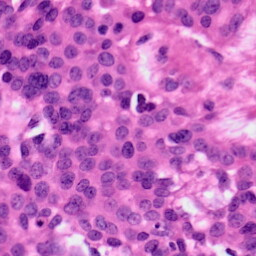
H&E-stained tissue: Ovarian